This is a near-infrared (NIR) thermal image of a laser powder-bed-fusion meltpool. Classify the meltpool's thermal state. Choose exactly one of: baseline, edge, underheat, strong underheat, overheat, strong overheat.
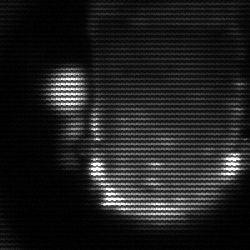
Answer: baseline